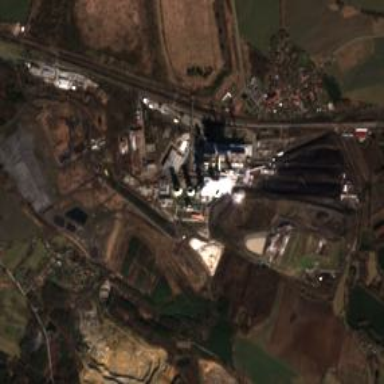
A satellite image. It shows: Industrial area with coal power plant.